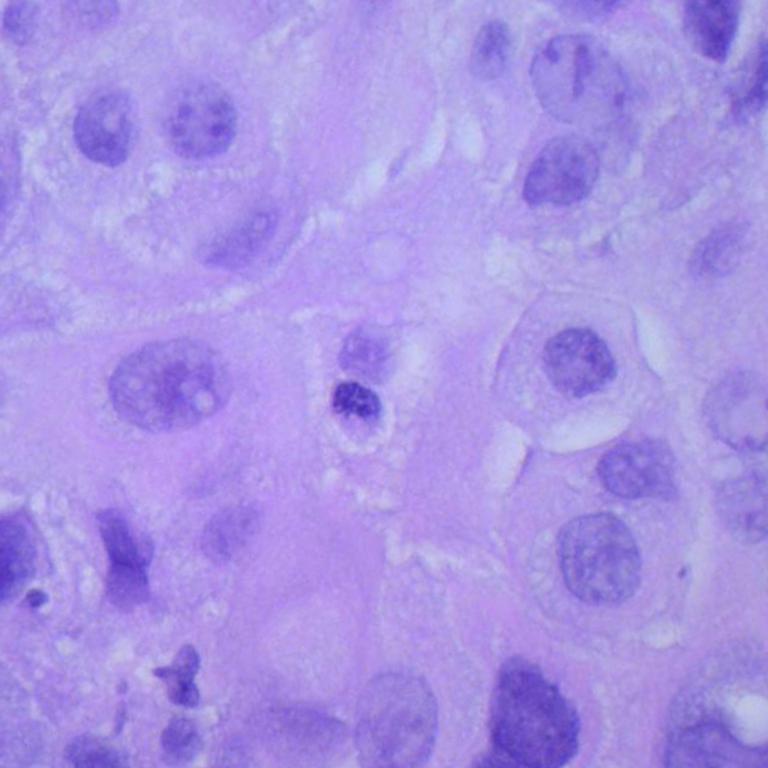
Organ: lung
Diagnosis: squamous carcinomas